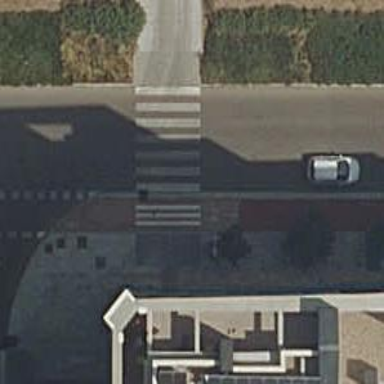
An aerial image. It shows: Uncontrolled crossing on the road.